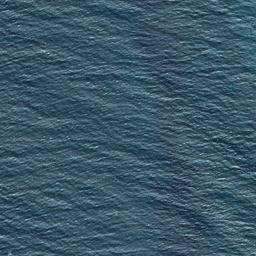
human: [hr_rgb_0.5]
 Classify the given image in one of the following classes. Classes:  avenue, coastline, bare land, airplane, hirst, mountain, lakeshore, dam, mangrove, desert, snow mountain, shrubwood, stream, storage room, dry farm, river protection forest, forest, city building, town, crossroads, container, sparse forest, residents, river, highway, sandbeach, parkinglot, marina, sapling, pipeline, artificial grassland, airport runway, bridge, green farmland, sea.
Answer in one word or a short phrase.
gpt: sea